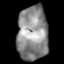
Tissue: lung
Cell type: Epithelial cells
Senescence score: 0.1451
Nuclear area (px): 1637
Mean DAPI intensity: 141.074